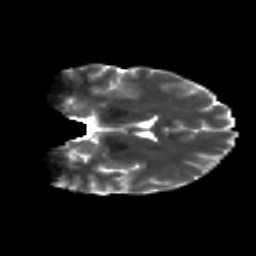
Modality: T2w
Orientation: coronal
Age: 20
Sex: female
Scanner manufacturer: siemens
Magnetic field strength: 3 T
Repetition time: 8.8 s
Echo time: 0.085 s